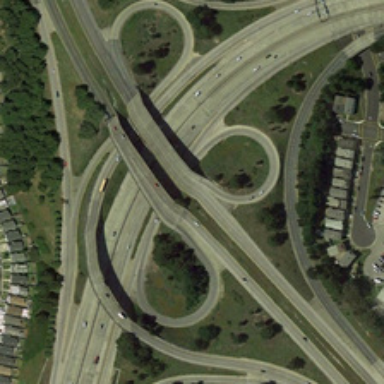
There are rows of houses around the road .